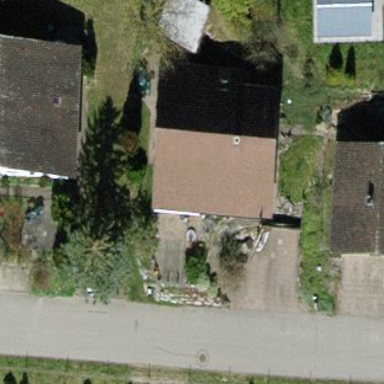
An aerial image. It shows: Detached building with gabled roof.